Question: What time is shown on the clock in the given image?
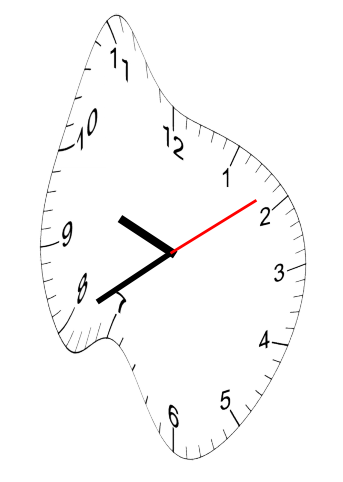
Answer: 09:40:09